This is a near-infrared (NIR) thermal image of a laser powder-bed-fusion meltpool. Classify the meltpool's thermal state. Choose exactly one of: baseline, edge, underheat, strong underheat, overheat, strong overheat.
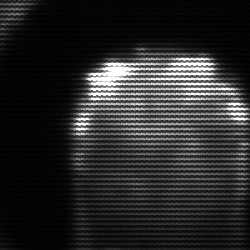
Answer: edge